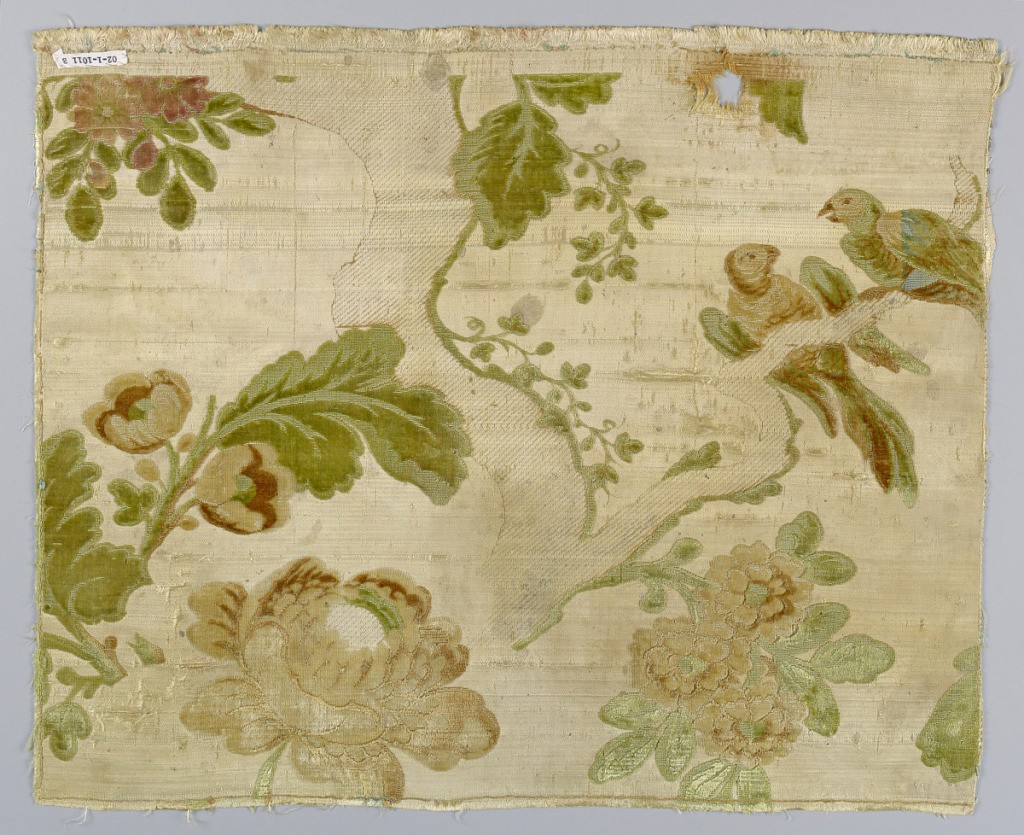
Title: Fragments
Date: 19th century
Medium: silk Technique: woven velvet
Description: Fragments - two pieces cut & uncut voided satin velvet??? On pale ground, part of large repeat of serpenting*** branch bearing*** large flowers, pair of buds***, in pastel greens & oranges???